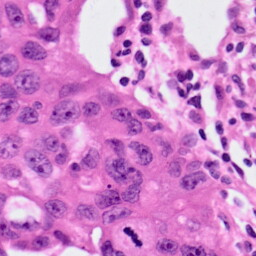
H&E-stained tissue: Lung